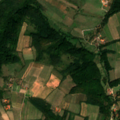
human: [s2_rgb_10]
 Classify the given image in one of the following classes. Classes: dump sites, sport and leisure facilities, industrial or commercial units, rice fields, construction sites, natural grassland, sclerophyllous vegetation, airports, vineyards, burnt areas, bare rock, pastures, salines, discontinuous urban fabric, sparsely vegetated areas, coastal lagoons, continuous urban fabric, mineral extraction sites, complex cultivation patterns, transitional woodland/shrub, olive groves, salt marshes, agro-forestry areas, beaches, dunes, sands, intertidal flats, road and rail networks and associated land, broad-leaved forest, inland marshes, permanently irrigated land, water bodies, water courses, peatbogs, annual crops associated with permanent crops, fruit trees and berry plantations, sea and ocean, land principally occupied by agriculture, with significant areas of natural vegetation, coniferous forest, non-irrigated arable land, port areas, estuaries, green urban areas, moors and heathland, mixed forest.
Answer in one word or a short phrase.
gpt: complex cultivation patterns, land principally occupied by agriculture, with significant areas of natural vegetation, broad-leaved forest